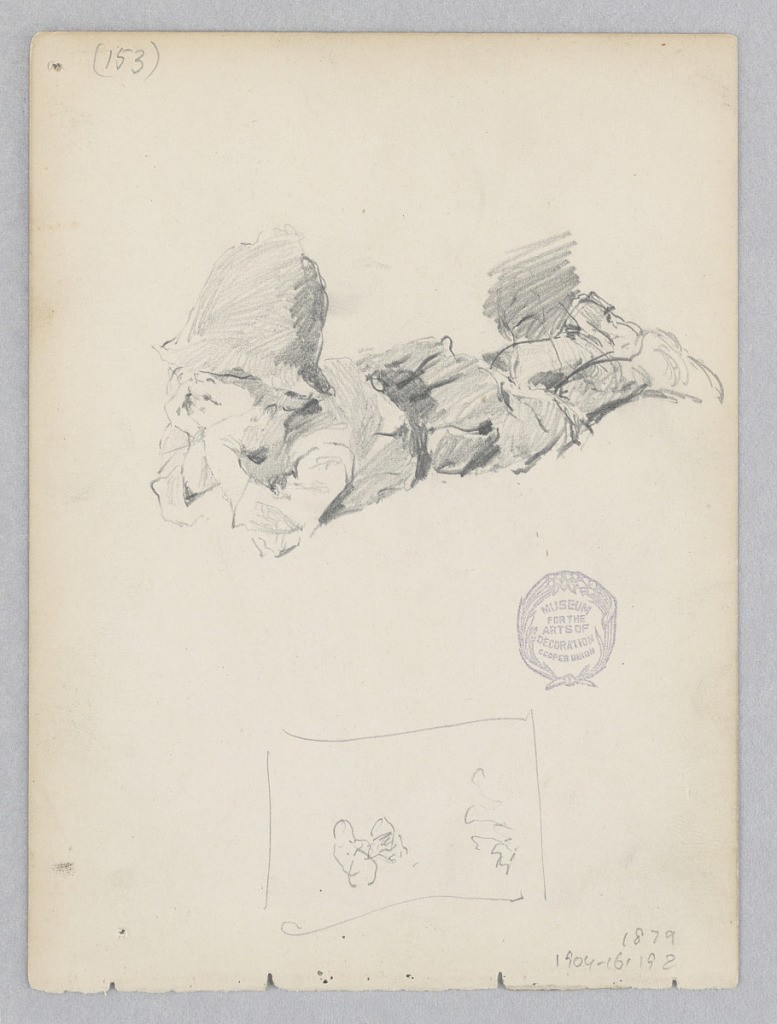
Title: Child
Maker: Robert Frederick Blum, American, 1857–1903
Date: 1879
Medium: Graphite on wove paper
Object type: Drawing
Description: Sketch of a young male figure wearing a hat.